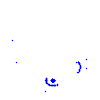
Particle: proton